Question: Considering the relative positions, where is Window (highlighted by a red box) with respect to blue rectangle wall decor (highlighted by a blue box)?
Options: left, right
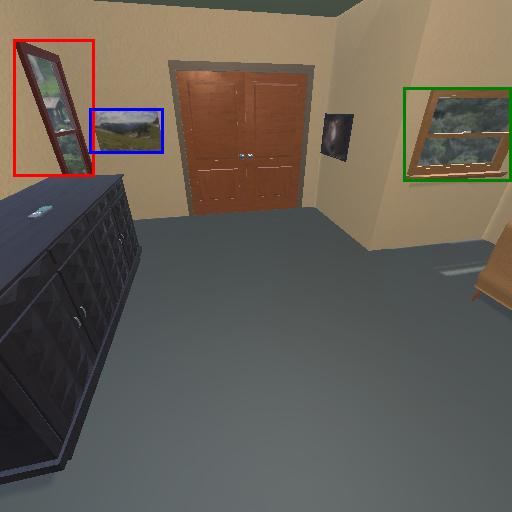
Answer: left